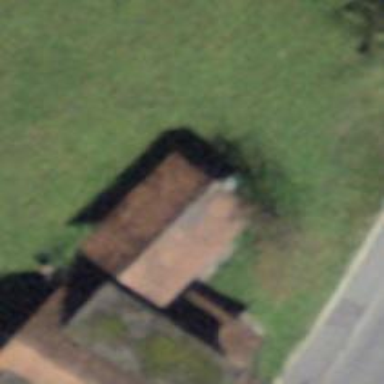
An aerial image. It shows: Barn.